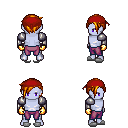
a pixel art fantasy rpg character, male body template, dark elf, purple skin, steel arm armor, magenta pants, dark blonde pixie cut hairstyle, red bandana, gold gloves, white slippers, four views (front, back, left, right), 2x2 character sprite sheet, small pixel art, hard edges, no anti-aliasing